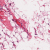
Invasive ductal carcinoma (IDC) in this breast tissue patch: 0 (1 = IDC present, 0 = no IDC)